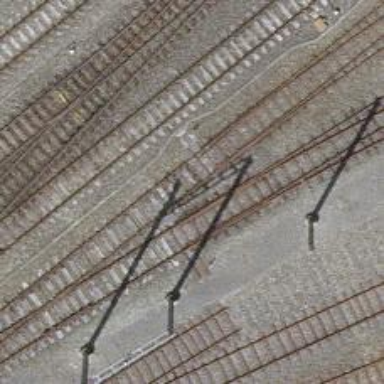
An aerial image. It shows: Railway switch.